Field crop: maize
Growth stage: 2
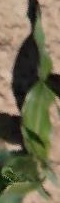
Species: maize